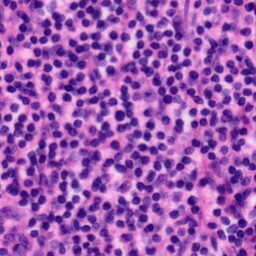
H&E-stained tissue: Tonsil